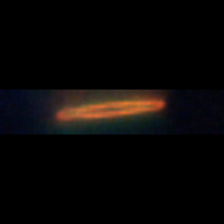
Taxon: Pennate
Group: Diatoms